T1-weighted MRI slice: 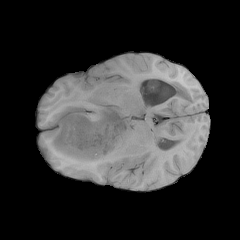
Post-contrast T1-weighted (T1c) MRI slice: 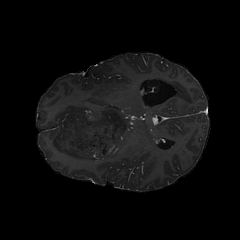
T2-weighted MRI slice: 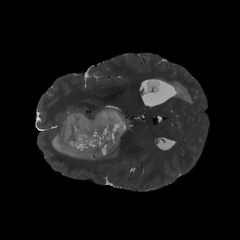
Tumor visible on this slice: yes